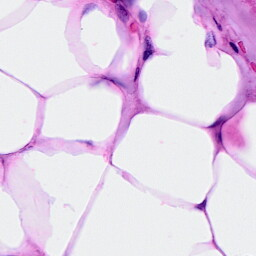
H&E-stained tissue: Breast